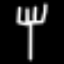
Label: fork